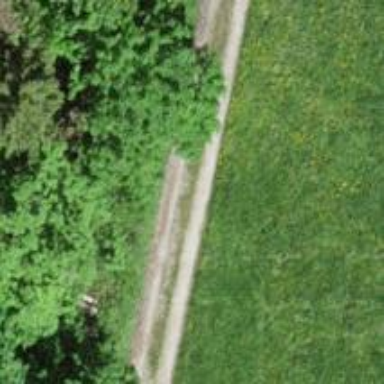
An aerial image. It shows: Hiking trail designated as footway.